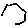
Label: hexagon